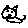
Label: cat